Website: slack
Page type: payment
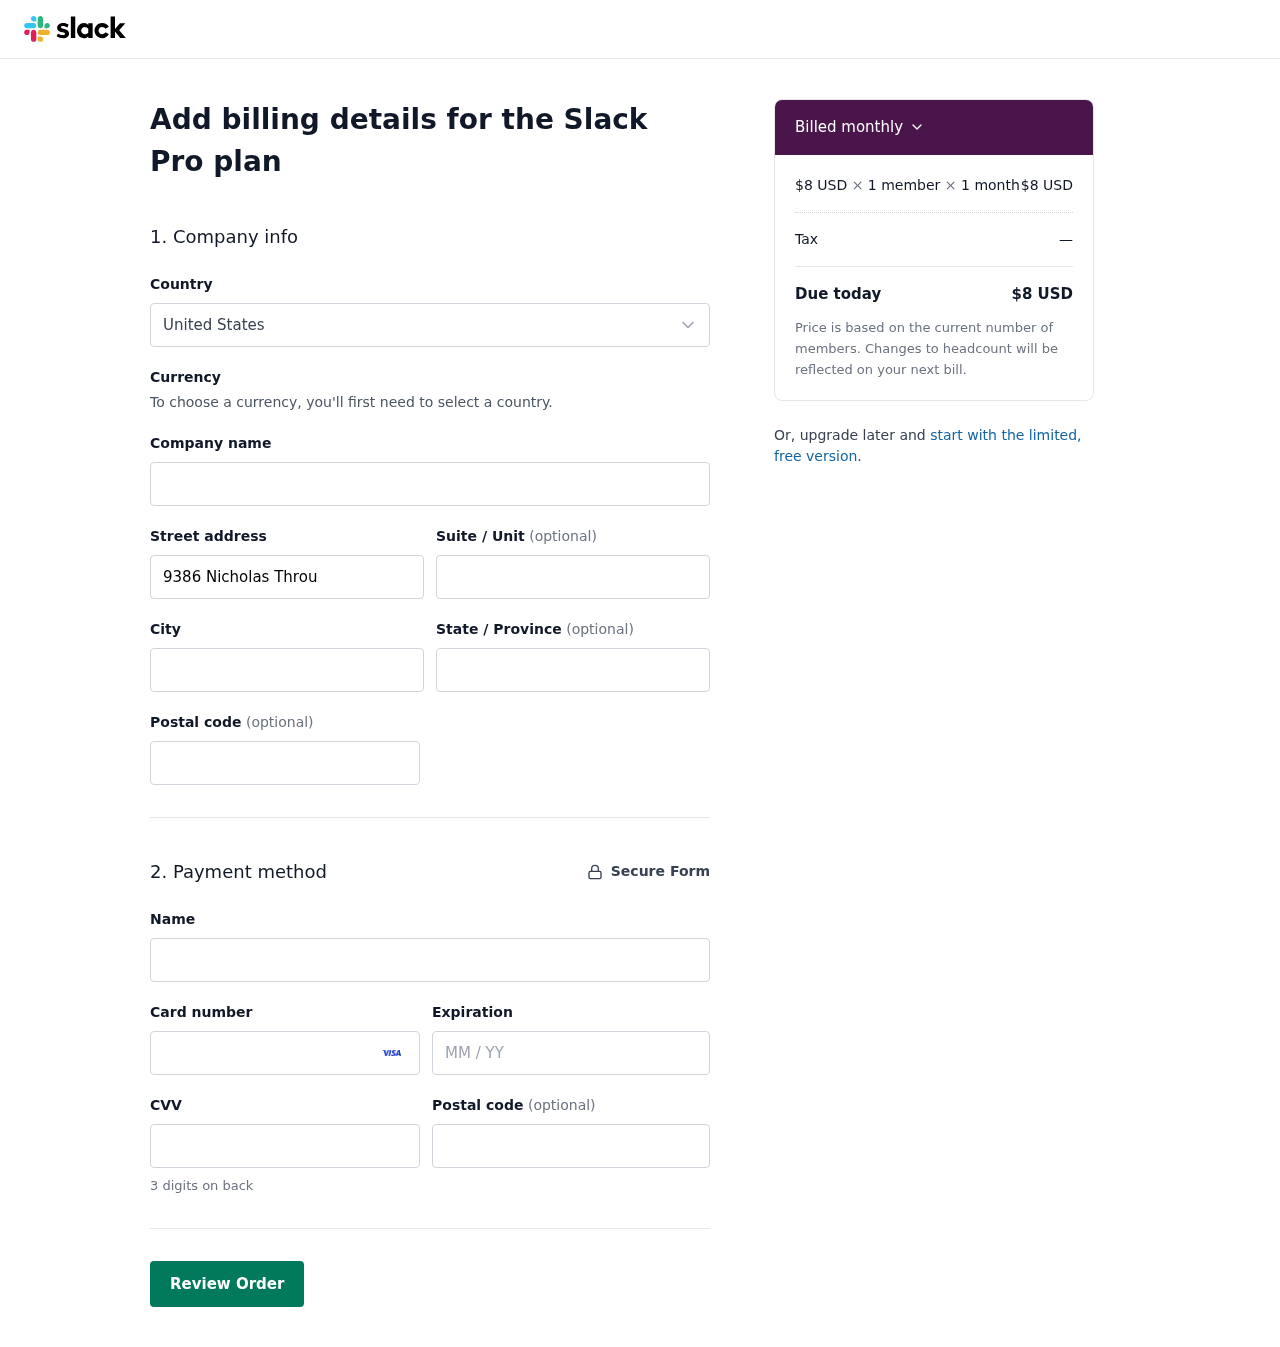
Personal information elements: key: PII_COUNTRY
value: United States
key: PII_STREET
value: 9386 Nicholas Throughway
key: PII_CITY
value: North Samantha
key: PII_STATE
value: Massachusetts
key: PII_POSTCODE
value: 84296
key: PII_FULLNAME
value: Connie Thompson
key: PII_CARD_NUMBER
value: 4405 4191 9994 9855
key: PII_CARD_EXPIRY
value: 03/27
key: PII_CARD_CVV
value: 117
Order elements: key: ORDER_PRICE_PER_MEMBER
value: $8 USD
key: ORDER_NUM_MEMBERS
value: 1 member
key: ORDER_NUM_MONTHS
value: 1 month
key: ORDER_SUBTOTAL
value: $8 USD
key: ORDER_TAX
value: —
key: ORDER_TOTAL
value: $8 USD